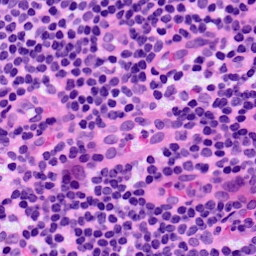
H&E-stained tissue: LymphNode